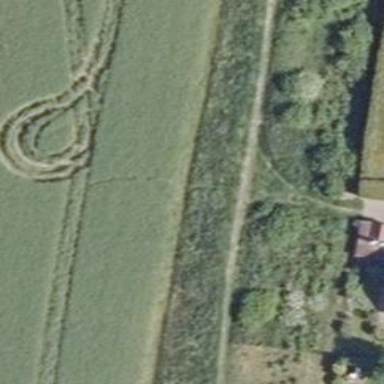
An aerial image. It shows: Path.